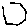
Label: hexagon